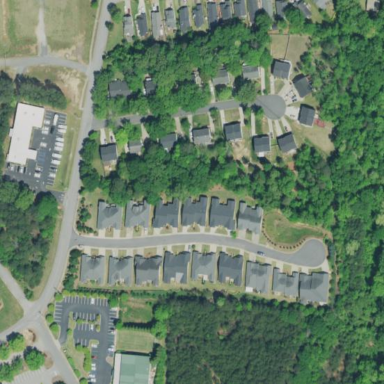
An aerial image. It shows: Residential area with townhomes.